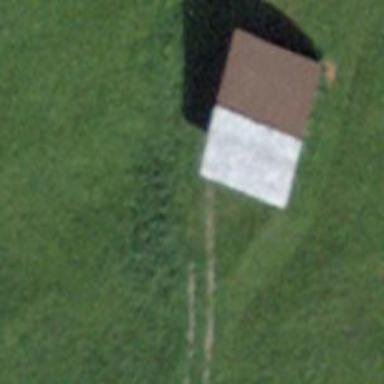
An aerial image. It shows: Rural barn.